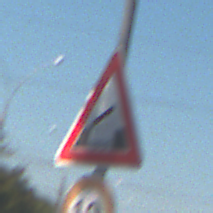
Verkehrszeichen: BeweglicheBruecke
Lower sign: Geschwindigkeit10
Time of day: Midday
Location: Outdoor (Urban)
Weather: Clear
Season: NotSpecified
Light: Natural